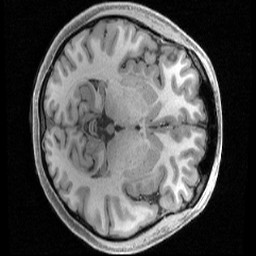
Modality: T1w
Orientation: axial
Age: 20
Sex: female
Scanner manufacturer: siemens
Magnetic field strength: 3 T
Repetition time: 2.4 s
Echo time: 0.00231 s